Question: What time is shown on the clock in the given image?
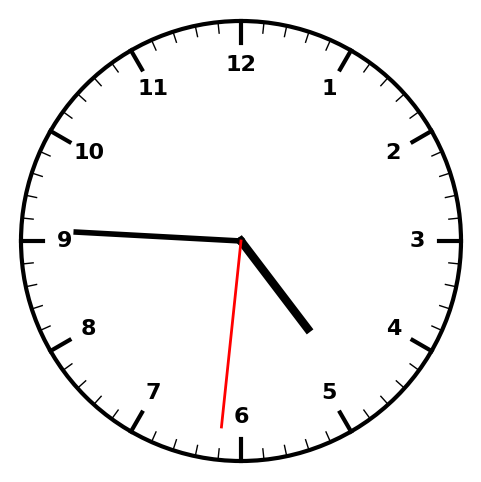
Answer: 04:45:31